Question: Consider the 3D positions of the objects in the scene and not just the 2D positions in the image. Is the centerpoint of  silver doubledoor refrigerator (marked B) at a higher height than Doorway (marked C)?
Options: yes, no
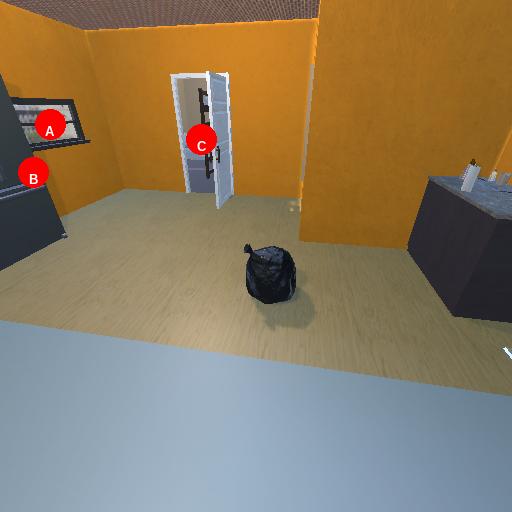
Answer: yes